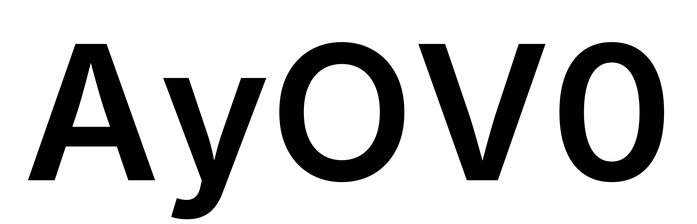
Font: Inter_SemiBold